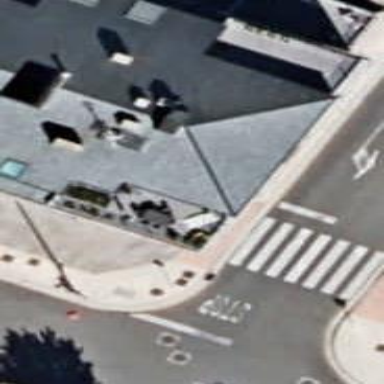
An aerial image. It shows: Pub.